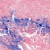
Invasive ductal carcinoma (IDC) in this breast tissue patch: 0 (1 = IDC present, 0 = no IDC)